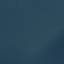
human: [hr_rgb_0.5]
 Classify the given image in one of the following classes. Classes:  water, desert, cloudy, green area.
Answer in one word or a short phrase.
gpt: water